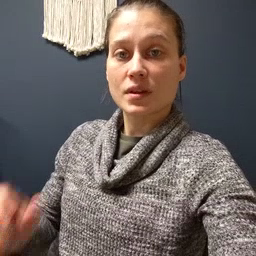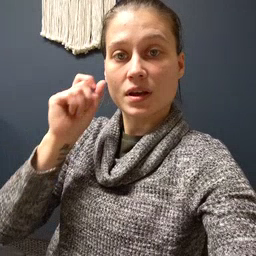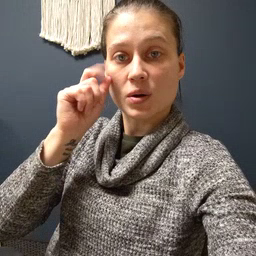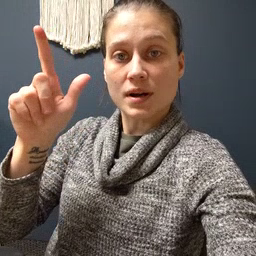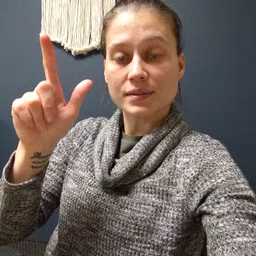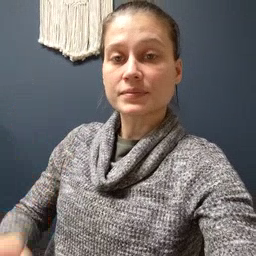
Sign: awake